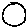
Label: circle